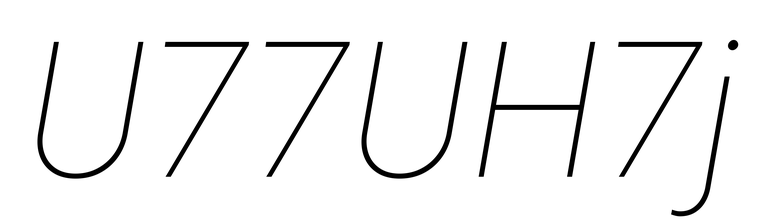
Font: Roboto-Italic_Thin_Italic